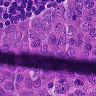
Metastatic tissue present: yes